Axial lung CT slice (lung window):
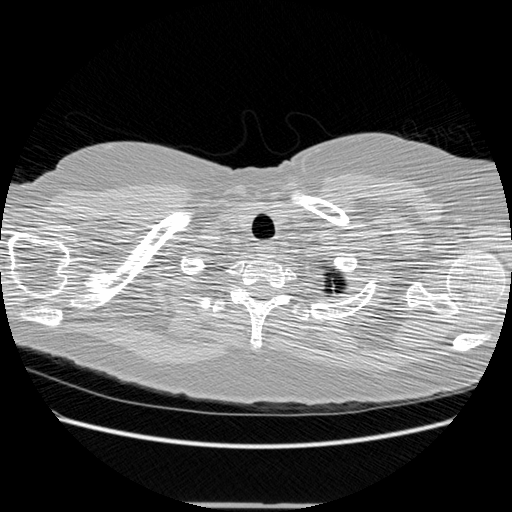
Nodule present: no